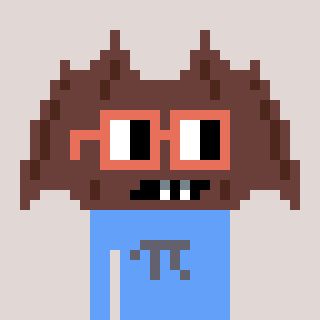
a pixel art character with square orange glasses, a bat-shaped head and a blue-colored body on a warm background